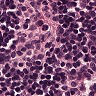
Metastatic tissue present: no